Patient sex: M
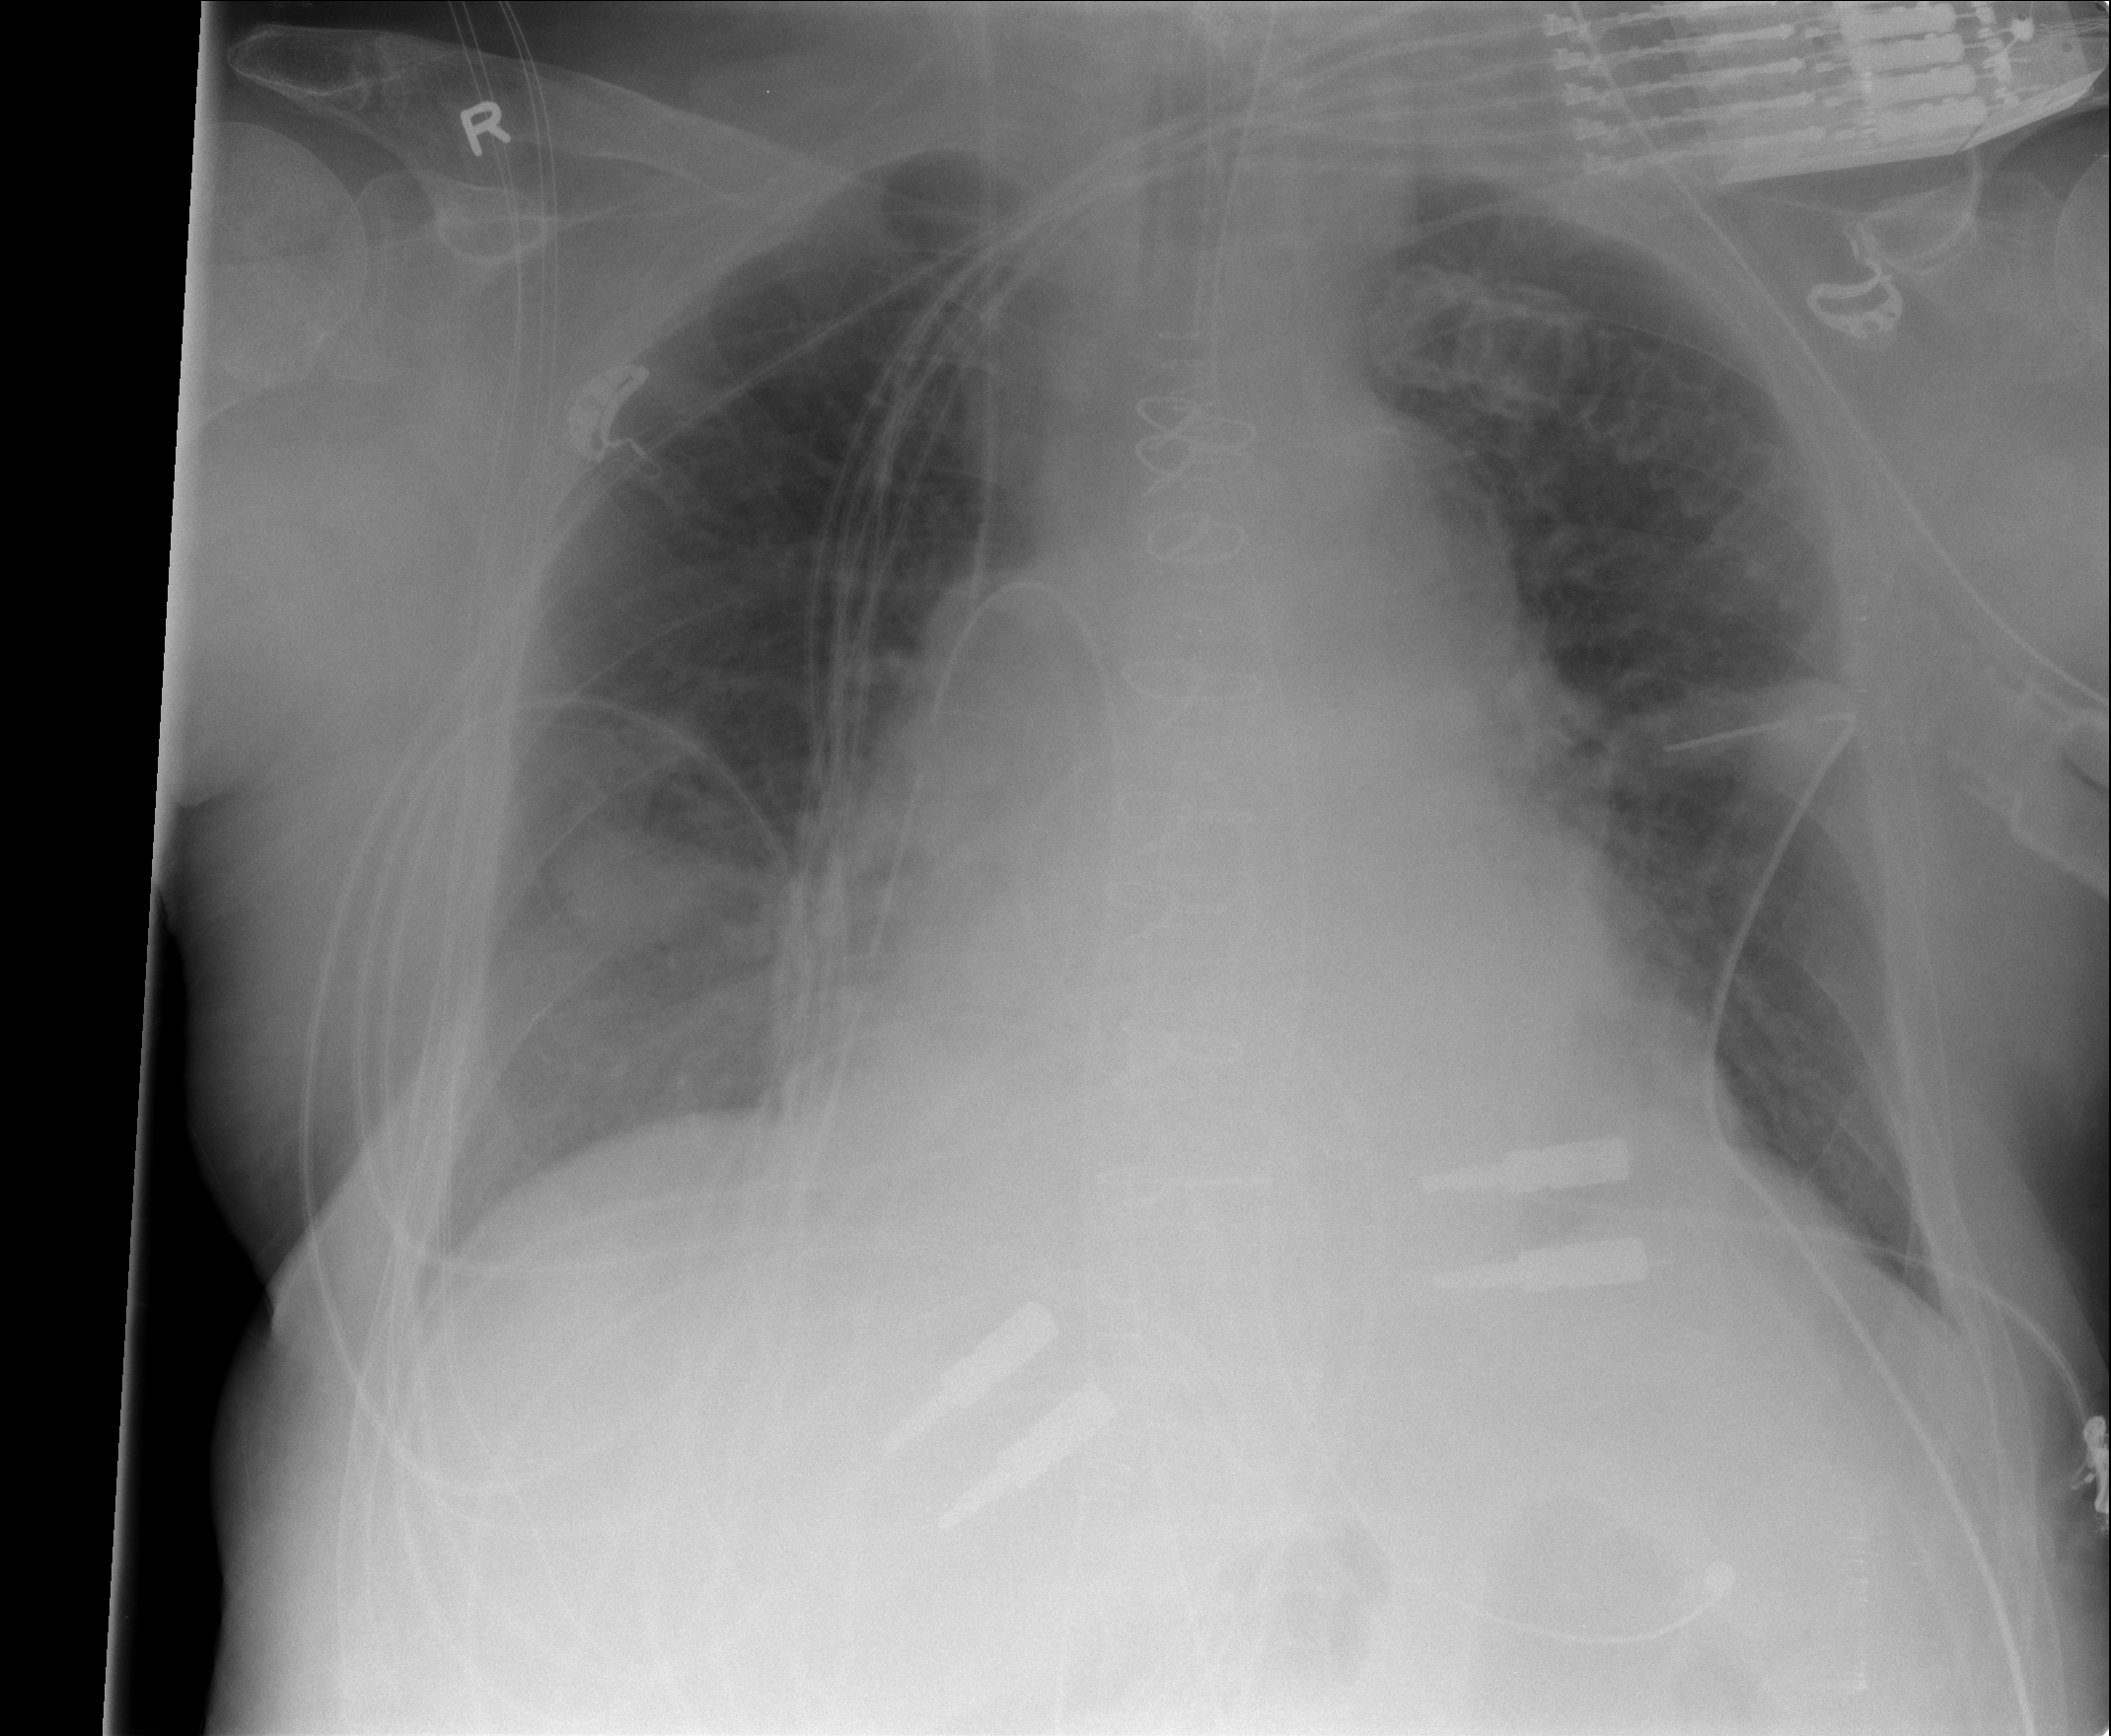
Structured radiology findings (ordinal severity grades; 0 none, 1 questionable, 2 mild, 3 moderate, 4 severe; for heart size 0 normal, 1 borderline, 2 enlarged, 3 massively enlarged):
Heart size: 2
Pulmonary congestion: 2
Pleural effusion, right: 1
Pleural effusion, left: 0
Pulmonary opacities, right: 0
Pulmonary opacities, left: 0
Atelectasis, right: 2
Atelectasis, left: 0